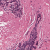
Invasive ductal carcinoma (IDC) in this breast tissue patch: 0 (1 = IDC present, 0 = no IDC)